Question: I'm trying to build a small website for my daughter (and other kids) to learn words.
The picture shows how the website should look like on all devices.

<URL> and on devices with a big screen it looks good. My problem is, that on smaller devices my three buttons below the picture won't scale down. They got line broken and shown as three images among each other.
Because I'm a complete beginner and the Template is a bit too complicated for me to understand it in full I also tried to build the layout from scratch on my own but I come to the same problem as you can see <URL>.
'''
<link rel="stylesheet" href="https://cdn.jsdelivr.net/npm/bootstrap@4.6.0/dist/css/bootstrap.min.css" integrity="sha384-B0vP5xmATw1+K9KRQjQERJvTumQW0nPEzvF6L/Z6nronJ3oUOFUFpCjEUQouq2+l" crossorigin="anonymous">
<div class="container" id="wrapper">
<div class="row" id="picture">
</div>
<div class="container">
<div class="row">
<div class="col-sm">
<picture><img class="img-fluid" src="https://www.schmellerling.de/assets/images/replay.webp"></picture>
</div>
<div class="col-sm">
<picture><img class="img-fluid" src="https://www.schmellerling.de/assets/images/play_item_sound.webp"></picture>
</div>
<div class="col-sm">
<picture><img class="img-fluid" src="https://www.schmellerling.de/assets/images/next.webp"></picture>
</div>
</div>
</div>
</div>
'''
Can please anyone point me in the right direction how I can fix that?
I'm a bit afraid that i maybe have to use media queries which look way complicated.
Best regards and thank you for any help!
Rolf
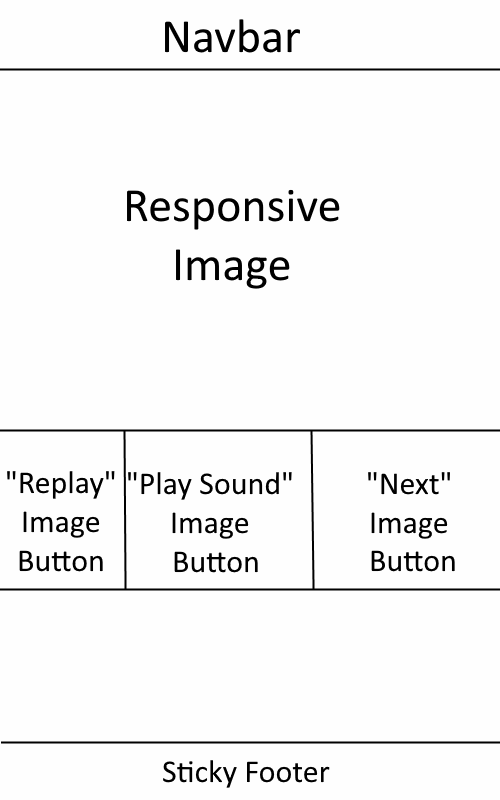
Answer: You're setting the columns for the small breakpoint, but not for extra small. Just change 'col-sm' to 'col'. Default behavior is for columns to go to full-width for mobile. See the <URL> for more.
'''
<link rel="stylesheet" href="https://cdn.jsdelivr.net/npm/bootstrap@4.6.0/dist/css/bootstrap.min.css" integrity="sha384-B0vP5xmATw1+K9KRQjQERJvTumQW0nPEzvF6L/Z6nronJ3oUOFUFpCjEUQouq2+l" crossorigin="anonymous">
<div class="container" id="wrapper">
<div class="row" id="picture">
</div>
<div class="container">
<div class="row">
<div class="col">
<picture><img class="img-fluid" src="https://www.schmellerling.de/assets/images/replay.webp"></picture>
</div>
<div class="col">
<picture><img class="img-fluid" src="https://www.schmellerling.de/assets/images/play_item_sound.webp"></picture>
</div>
<div class="col">
<picture><img class="img-fluid" src="https://www.schmellerling.de/assets/images/next.webp"></picture>
</div>
</div>
</div>
</div>
'''